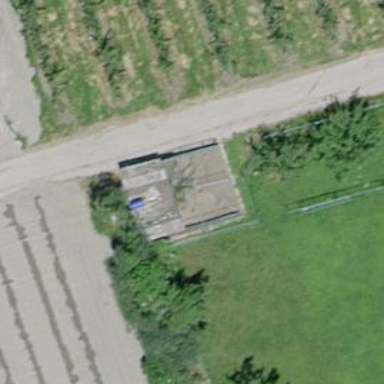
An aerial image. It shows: Shed building.